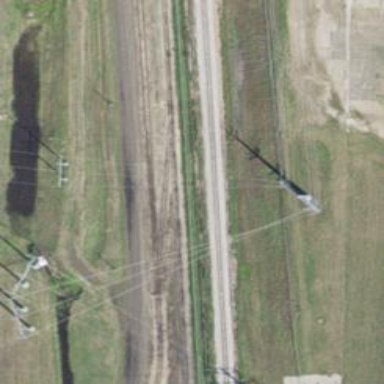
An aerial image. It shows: Rail spur service.